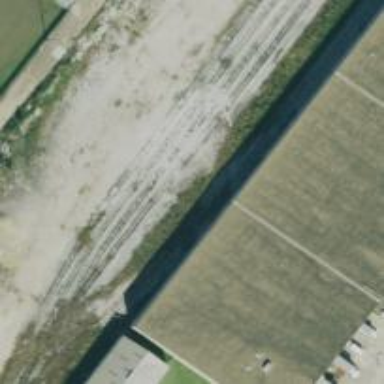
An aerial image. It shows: Rail spur service.